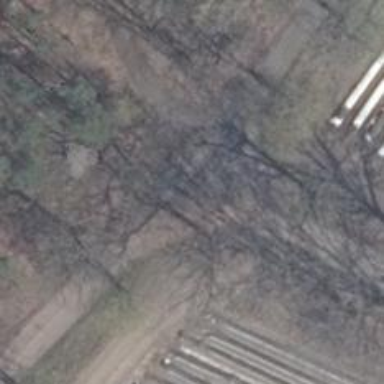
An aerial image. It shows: Track road with grade4 tracktype.